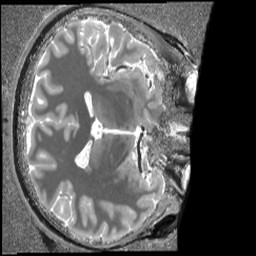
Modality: T1map
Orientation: axial
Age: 22
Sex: female
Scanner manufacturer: siemens
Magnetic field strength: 6.98 T
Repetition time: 6 s
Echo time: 0.00283 s